I will show an image sequence of human cooking. I have annotated the images with numbered circles. Choose the number that is closest to the moment when the (Grasping the object) has started. You are a five-time world champion in this game. Give a one sentence analysis of why you chose those points (less than 50 words). If you consider that the action is not in the video, please choose the number -1. Provide your answer at the end in a json file of this format: {"points": []}
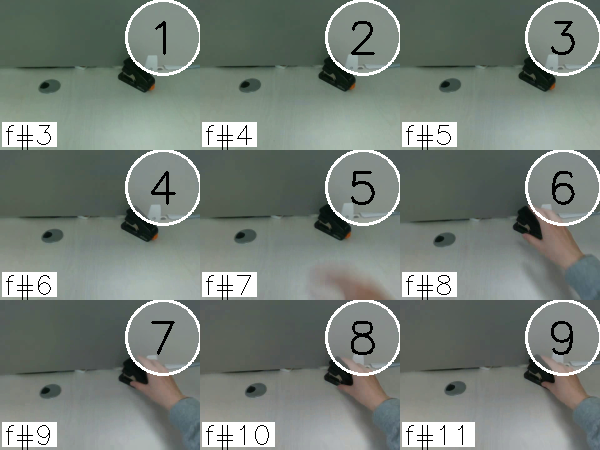
Frame 8 shows the clearest moment of hand-object contact.
{"points": [8]}